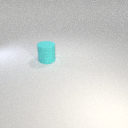
large cyan rubber cylinder